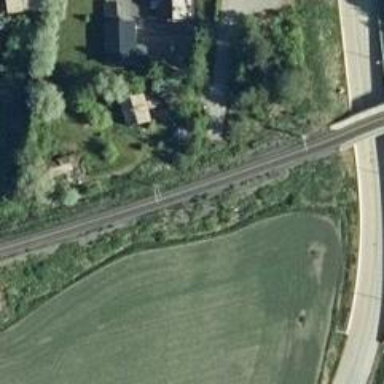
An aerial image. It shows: Continuous rail railway with electrified contact line.